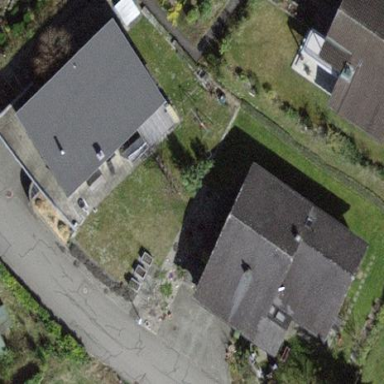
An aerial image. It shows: Skillion-roofed building.